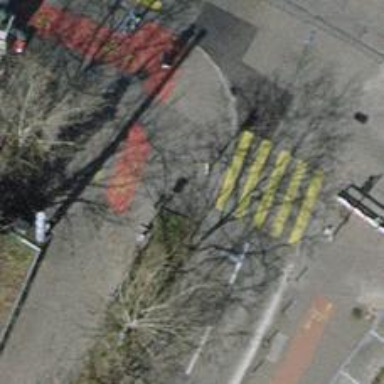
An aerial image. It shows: Kerb serving as barrier.